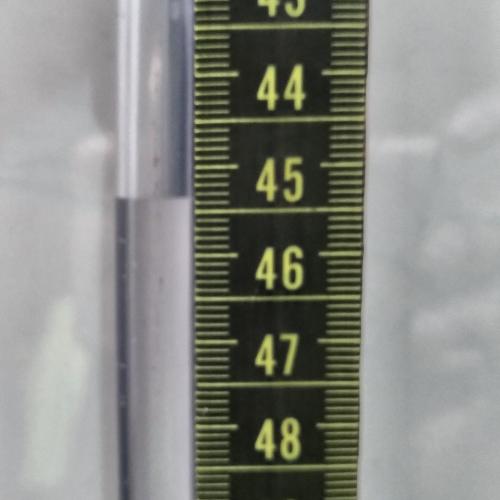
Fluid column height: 45.3 cm